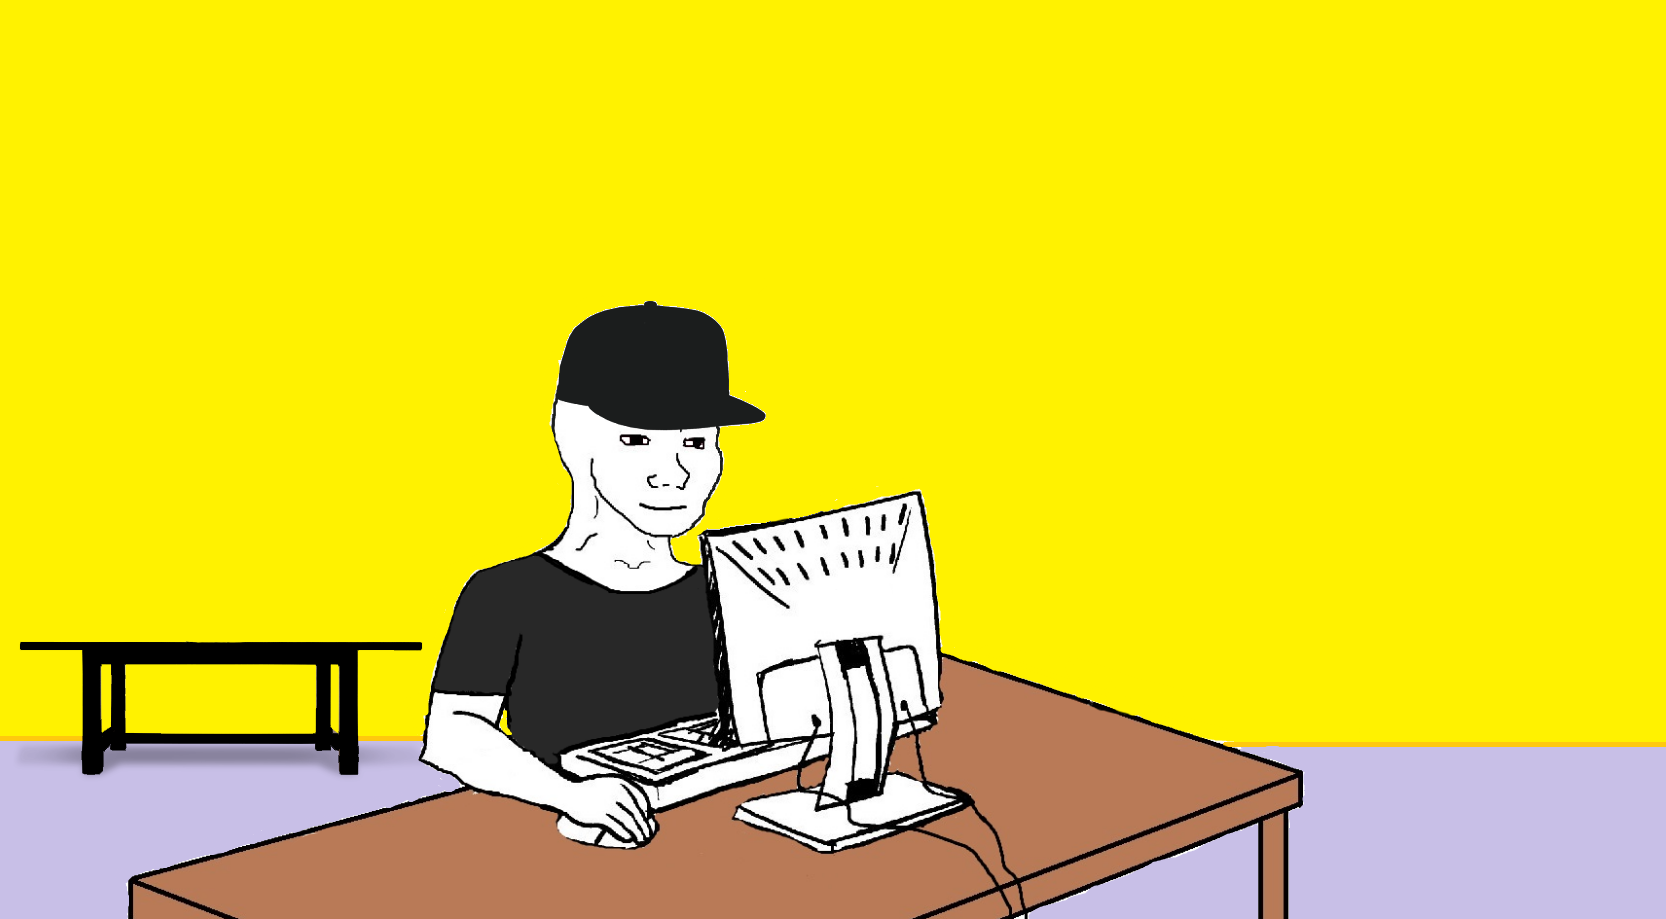
Label: 5_Wojak_with_Background